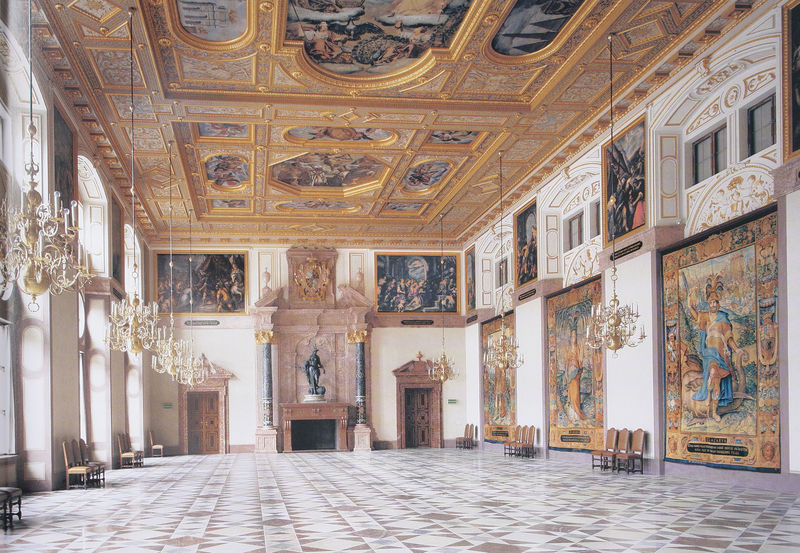
Titel: Der Kaisersaal mit Blick zu seinem neu gestalteten Kaminaufbau
Künstler: Hans Krumper
Standort: München
Institution: Residenz
Schlagwörter: blau, dunkel, gemälde, schatten, weiß, grün, ocker, braun, fenster, hell, holz, lampe, lampen, licht, marmor, raum, schmuck, schwarz, stuhl, stühle, säule, säulen, tür, zimmer, gebäude, rot, schloss, beige, muster, ornament, teppich, wand, architektur, barock, rahmen, stehen, boden, figur, gold, decke, rosa, kamin, oval, engel, skulptur, statue, bilder, perspektive, türen, parkett, violett, saal, gestühl, polster, wandteppich, ornamente, verzierung, wandgemälde, kerzen, kronleuchter, leuchter, lüster, stuck, teppiche, bronze, granit, galerie, foto, fotografie, photographie, hängen, münchen, fliesen, fliese, mosaik, pracht, intarsien, photo, wappen, rauten, statuen, bestuhlung, farbfoto, residenz, chiemsee, kassetten, kassettendecke, deckengemälde, fresko, prunk, gewebt, freskos, diana, innenarchitektur, standbild, mamor, nischen, ädikula, fester, kaminzimmer, luster, bavaria, prächtig, aufgereiht, herrenchiemsee, gobelins, täfelung, wandteppiche, achat, lempen, maximilianssaal, rittersaal, wandleuchter, wandtepich, au, aubusson